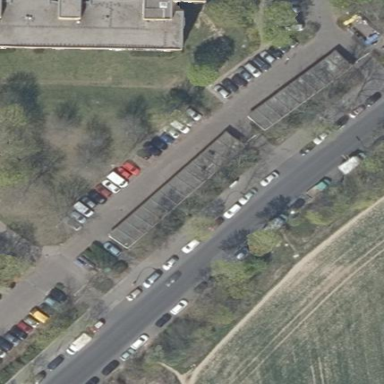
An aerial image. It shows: Group of garages.